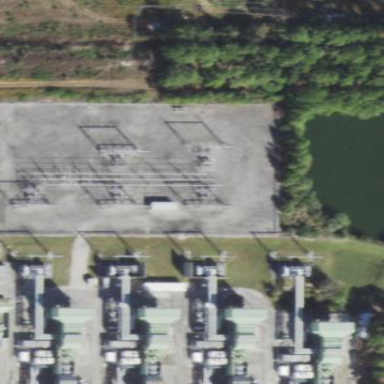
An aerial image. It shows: Outdoor power substation at the transmission level.